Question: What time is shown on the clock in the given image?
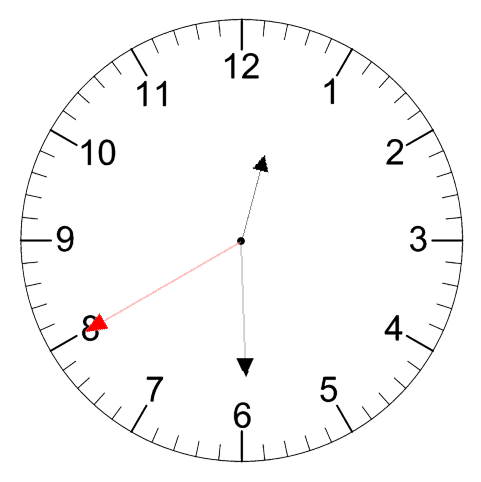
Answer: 12:29:40